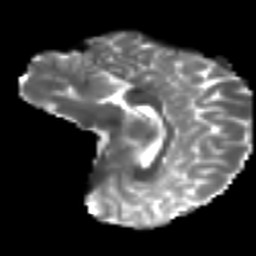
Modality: T2w
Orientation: sagittal
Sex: female
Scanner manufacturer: ge
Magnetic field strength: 3 T
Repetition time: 7 s
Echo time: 0.08 s